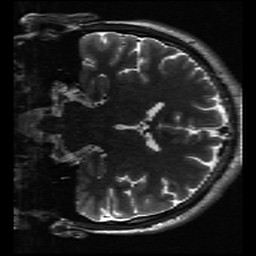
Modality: inplaneT2
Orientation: coronal